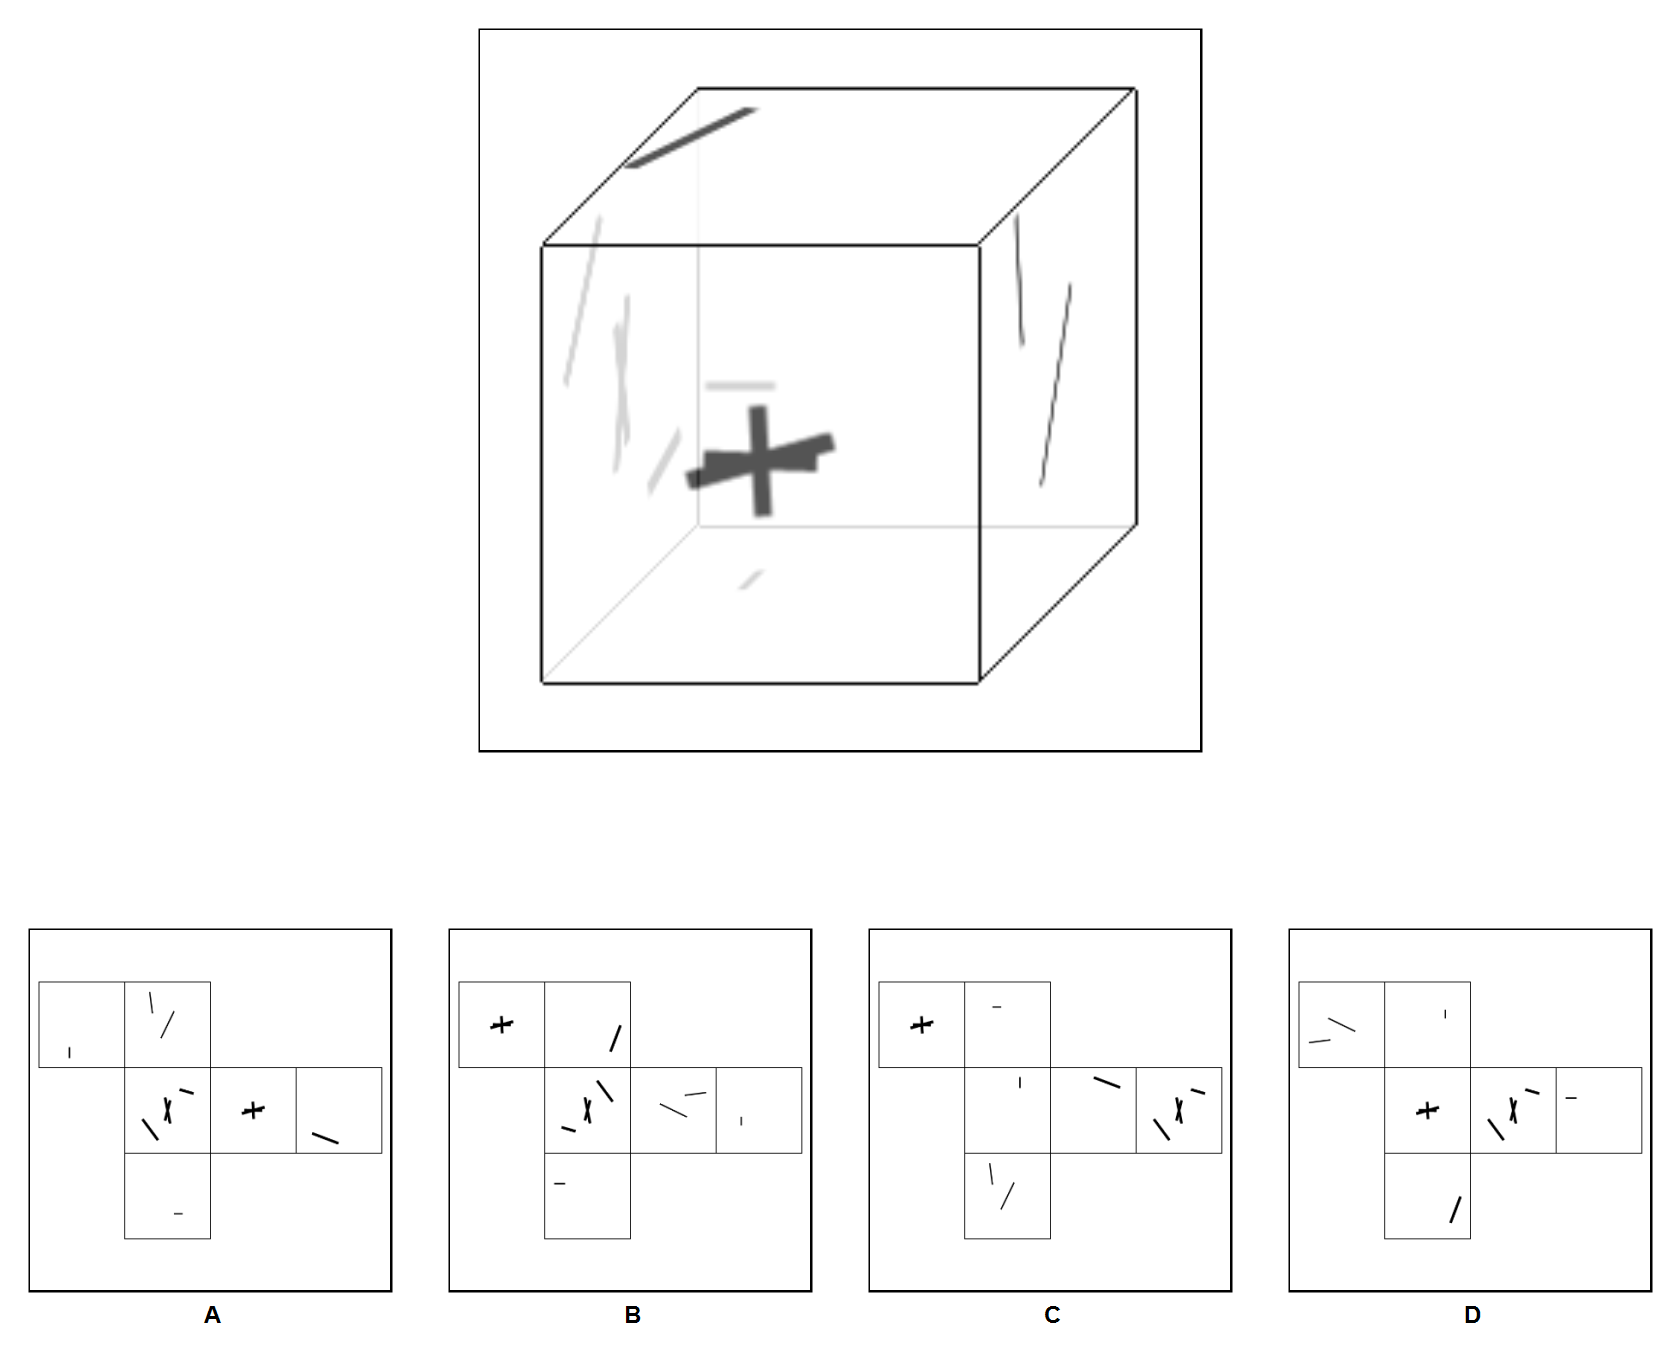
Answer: D